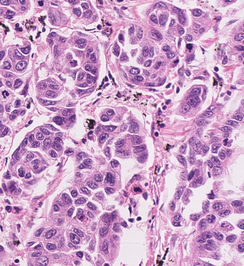
Tumor epithelial tissue: yes
Tumor-associated stroma tissue: yes
Normal tissue: no